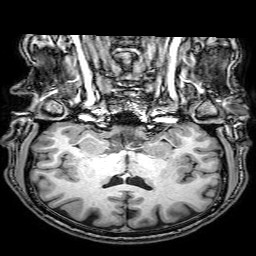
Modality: T1w
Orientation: sagittal
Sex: male
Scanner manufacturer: philips
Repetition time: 0.008151 s
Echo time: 0.00373 s